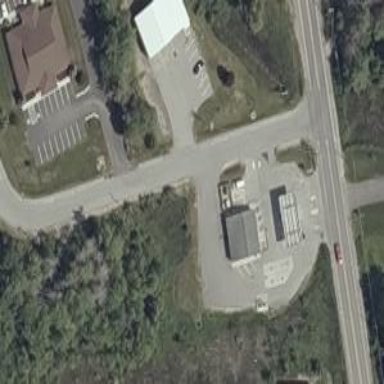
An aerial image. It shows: Convenience shop.